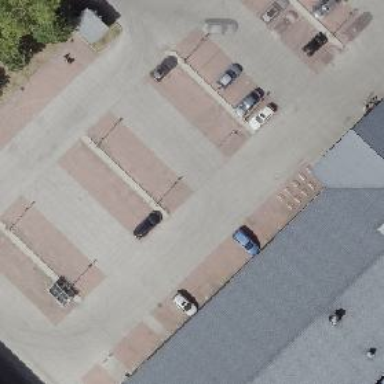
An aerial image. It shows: Parking aisle designated as service road.